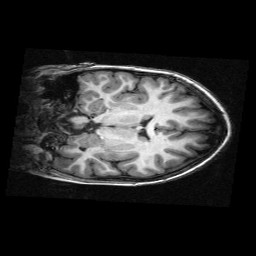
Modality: T1w
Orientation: coronal
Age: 10
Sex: female
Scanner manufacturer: siemens
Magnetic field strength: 3 T
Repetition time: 2.3 s
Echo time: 0.00336 s